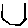
Label: hexagon